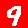
Digit: 9